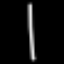
Label: line